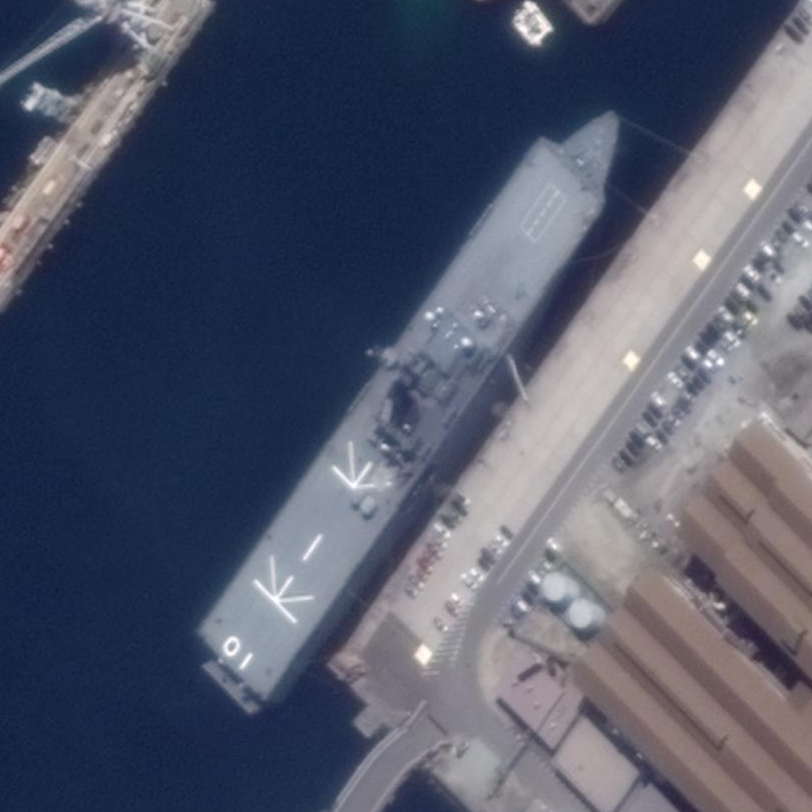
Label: assault